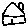
Label: house